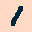
Label: 1